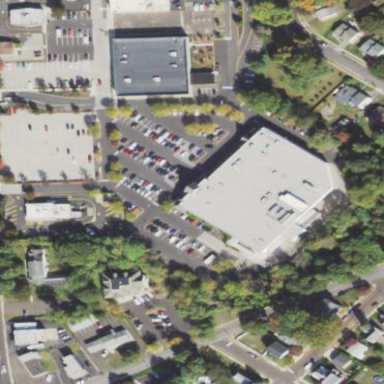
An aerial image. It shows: Supermarket located in building.